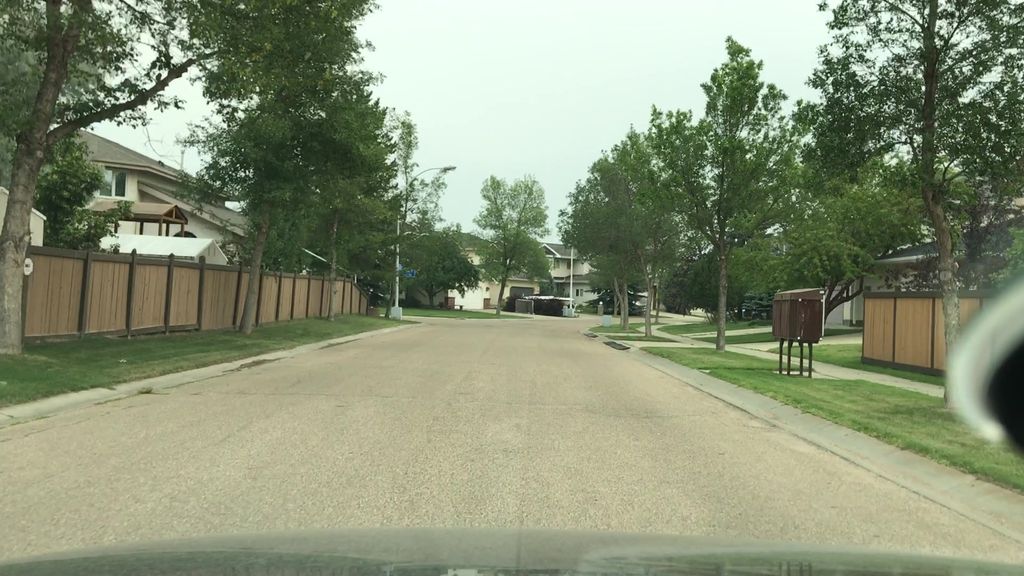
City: edmonton